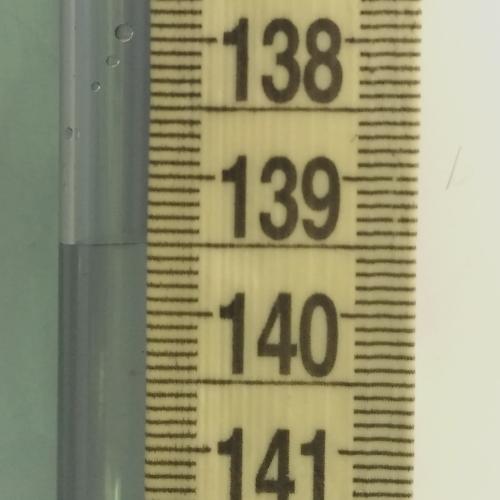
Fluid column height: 139.5 cm